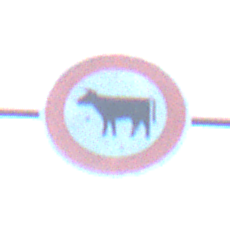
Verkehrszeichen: VerbotViehtrieb
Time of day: SunriseSunset
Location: Outdoor (Nature)
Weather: PartlyCloudy
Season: NotSpecified
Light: Natural